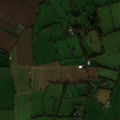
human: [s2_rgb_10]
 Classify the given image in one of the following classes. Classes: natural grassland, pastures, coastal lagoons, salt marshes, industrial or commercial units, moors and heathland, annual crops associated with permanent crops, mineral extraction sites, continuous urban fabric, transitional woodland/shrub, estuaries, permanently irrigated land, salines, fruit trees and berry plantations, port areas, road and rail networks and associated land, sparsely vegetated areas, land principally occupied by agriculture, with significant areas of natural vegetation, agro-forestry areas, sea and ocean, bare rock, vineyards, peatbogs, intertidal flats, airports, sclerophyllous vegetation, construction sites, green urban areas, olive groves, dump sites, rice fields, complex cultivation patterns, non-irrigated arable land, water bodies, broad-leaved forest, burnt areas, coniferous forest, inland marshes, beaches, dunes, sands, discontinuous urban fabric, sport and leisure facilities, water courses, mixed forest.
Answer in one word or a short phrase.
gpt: non-irrigated arable land, pastures